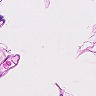
Metastatic tissue present: no